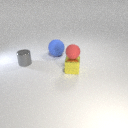
small yellow metal cube in front of small gray metal cylinder